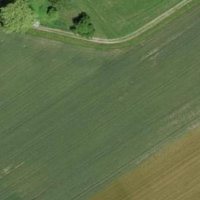
EUNIS habitat code: 52
Species observed at this site:
Prunus spinosa